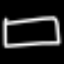
Label: square